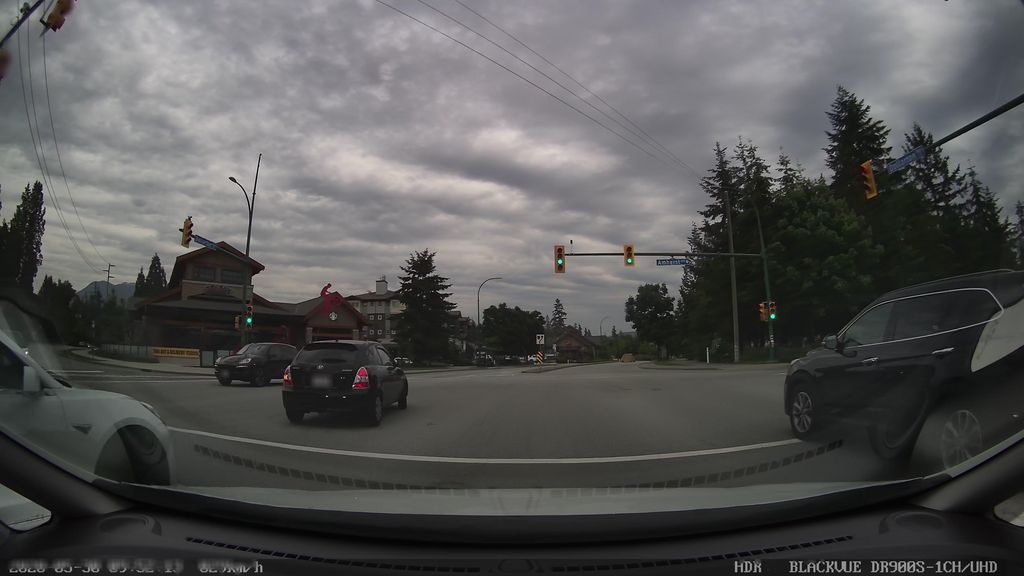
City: vancouver